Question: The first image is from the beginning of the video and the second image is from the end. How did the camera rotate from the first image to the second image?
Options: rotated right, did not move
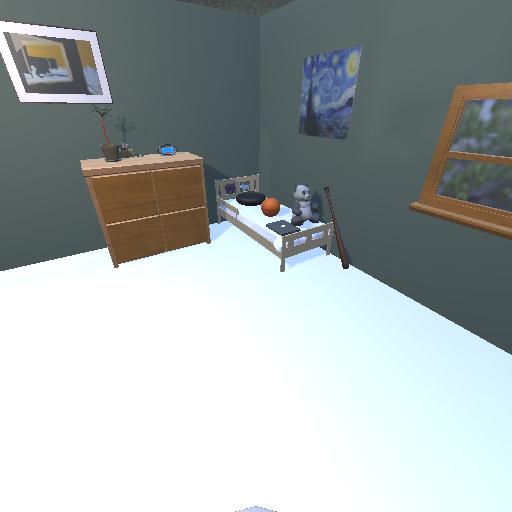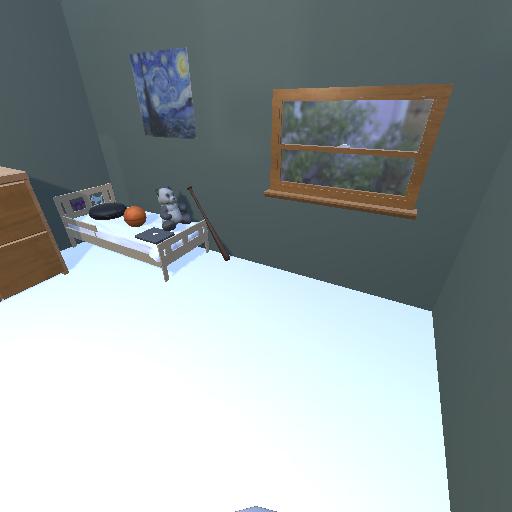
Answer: rotated right